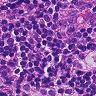
Metastatic tissue present: yes